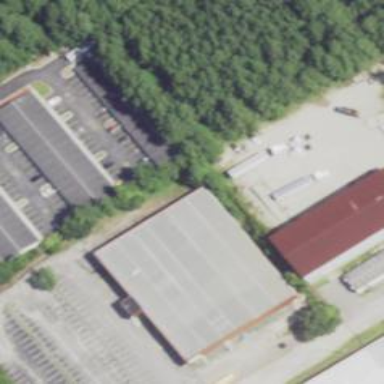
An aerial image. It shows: Building with bowling alley inside.